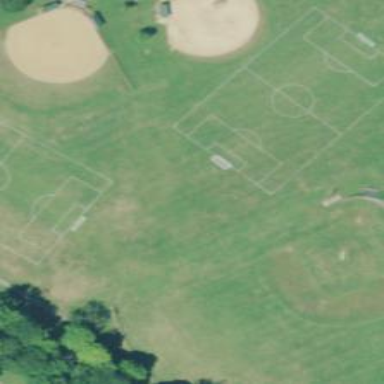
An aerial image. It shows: Soccer pitch for outdoor sports and leisure activities.